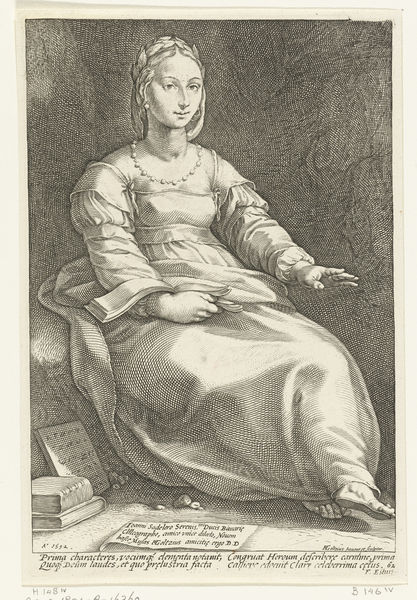
Titel: Kalliope
Künstler: Hendrick Goltzius
Standort: Amsterdam
Institution: Rijksmuseum
Schlagwörter: hands, white, black, dark, dress, face, gray, hair, lady, nose, portrait, robe, sitting, woman, print, hand, frau, head, young, eyes, feet, drawing, brow, mouth, books, necklace, writing, smile, wave, reading, laurel, neck, wreath, ink, beauty, foot, pencil, eye, earring, earrings, finger, fingers, sandals, book, learning, beautiful, lips, shoulders, elegant, rich, tan, stones, stich, haare, latin, text, pointed, sleeves, words, buch, kleid, lesen, laurel wreath, tables, earing, pages, lounging, relaxed, barefoot, bücher, kette, radierung, brows, title, necklet, sleaves, fuß, housewife, füße, pebbles, laural, prima, sandl, latn, dreast, entspannt, characteres